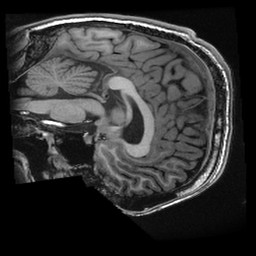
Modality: T1w
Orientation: sagittal
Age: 27
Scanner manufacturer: ge
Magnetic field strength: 3 T
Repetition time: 0.008264 s
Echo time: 0.003096 s